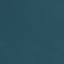
Land use / land cover: SeaLake